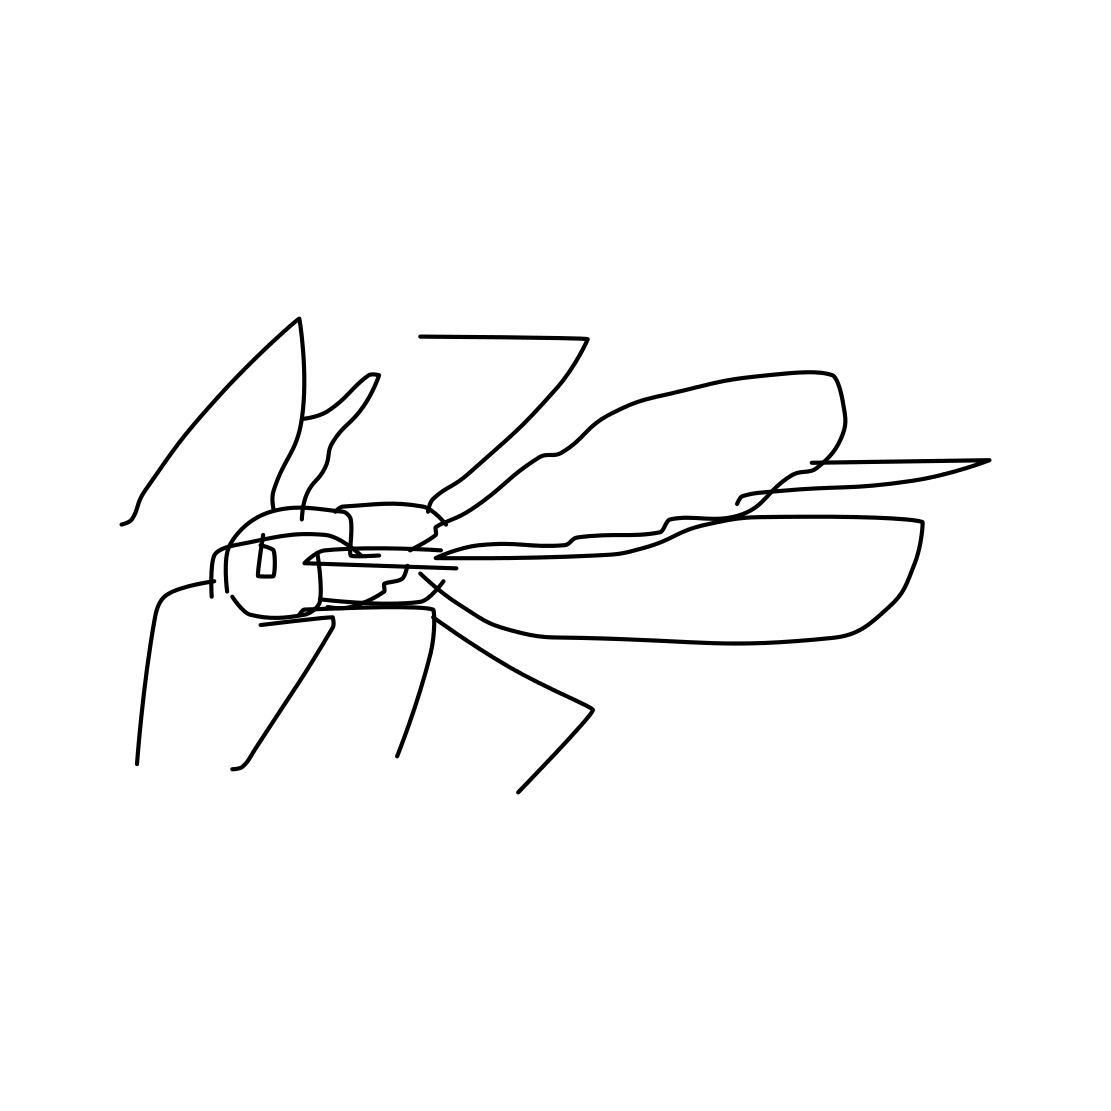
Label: mosquito